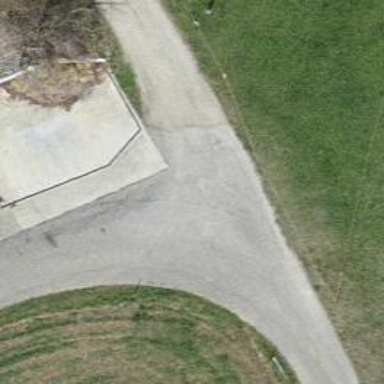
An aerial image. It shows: Well-maintained track road with grade 1 tracktype.